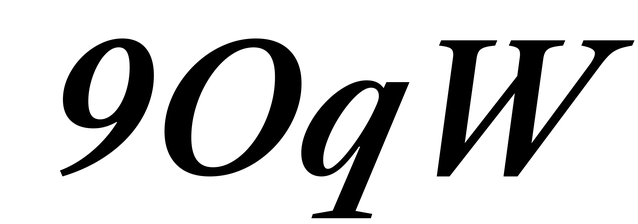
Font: LibreCaslonText-Italic_SemiBold_Italic